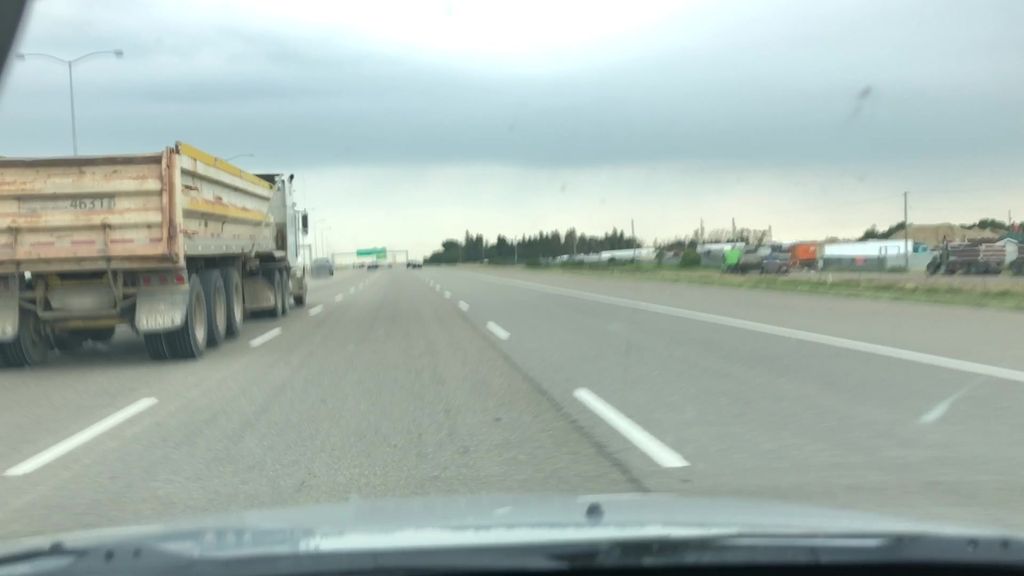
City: edmonton